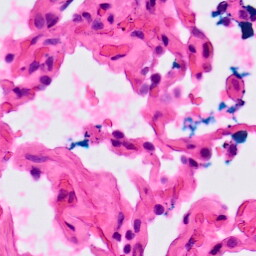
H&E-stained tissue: Lung